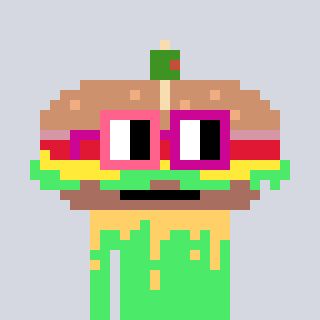
a pixel art character with square pink and red glasses, a sandwich-shaped head and a teal-colored body on a cool background